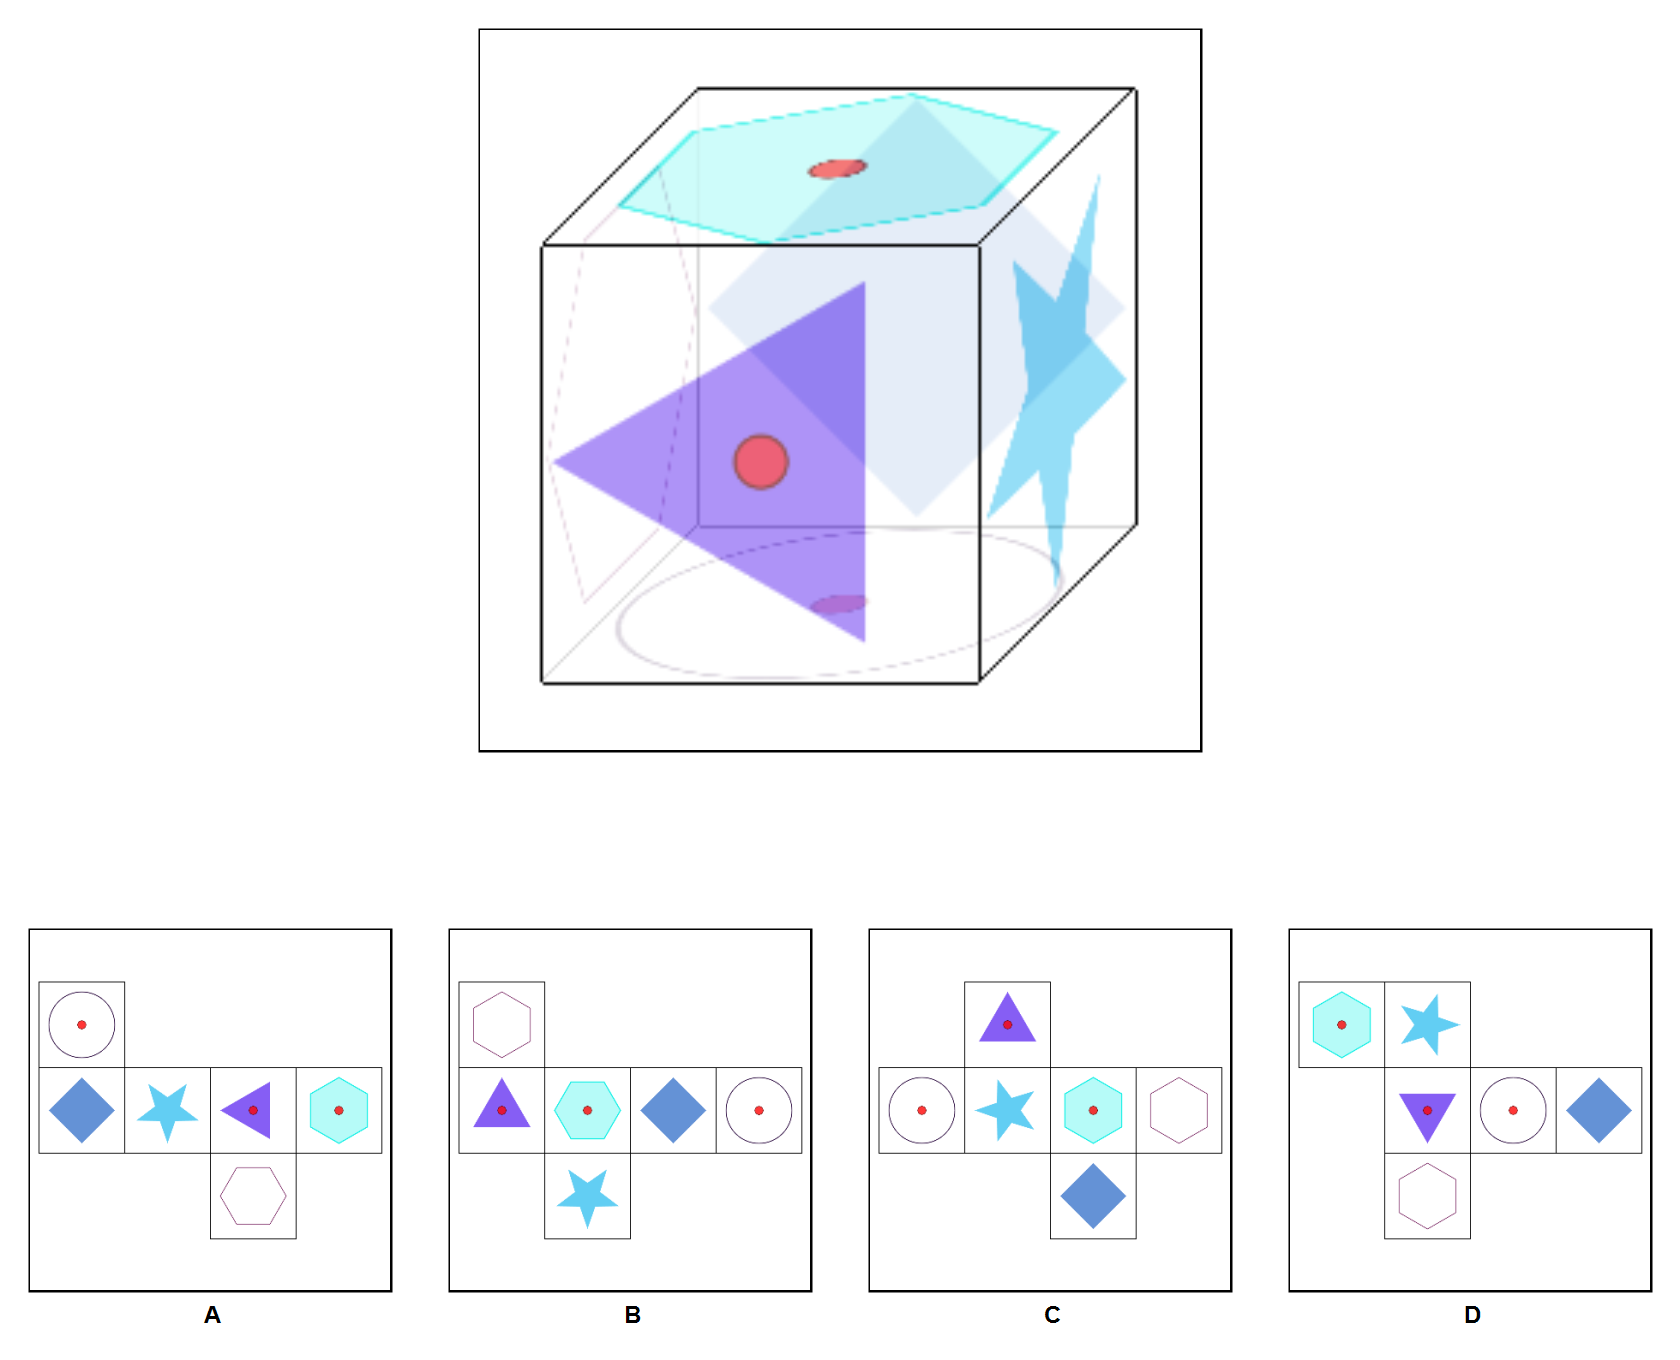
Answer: A